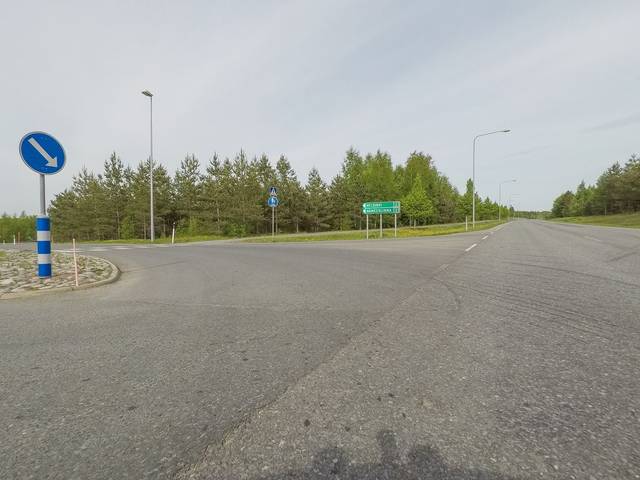
Region: Finland
Coordinates: 61.161, 23.959